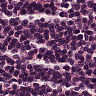
Metastatic tissue present: no